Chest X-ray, AP view. Patient: 35 years old, sex M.
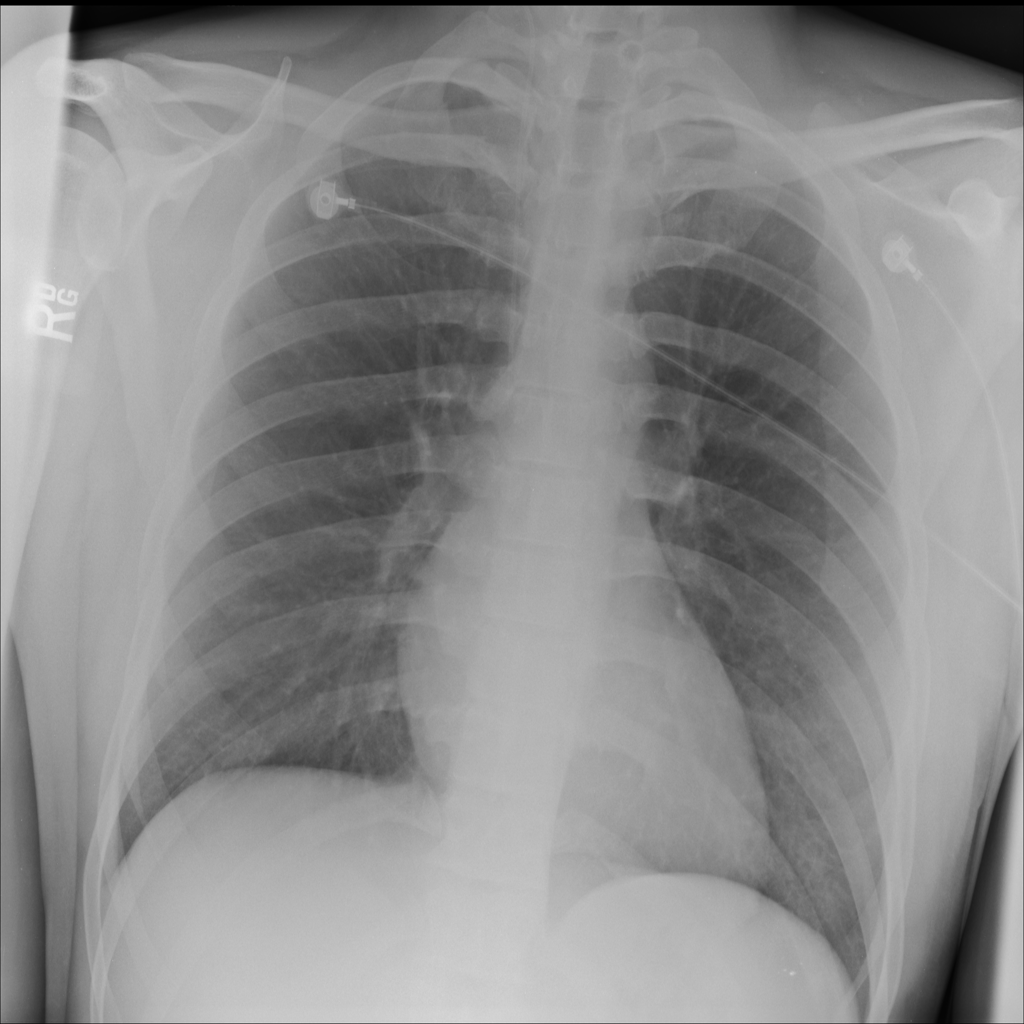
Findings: No Finding